Question: I am running stack nginx+unicorn+rails 3.2
When I am running
'''
bundle exec unicorn_rails -c config/unicorn.rb -E development
'''
it is ok, and site running well
when I am trying start unicorn site in production mode
'''
bundle exec unicorn_rails -c config/unicorn.rb -E production
'''
I have "We're sorry, but something went wrong." error:

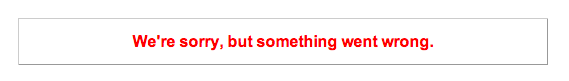
Answer: Problem was in script precompilation. It was solved by adding to "config/environments/production.rb" following line:
'''
config.assets.compile = true
'''